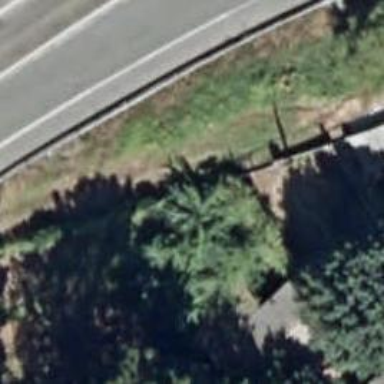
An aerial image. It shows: Gate.